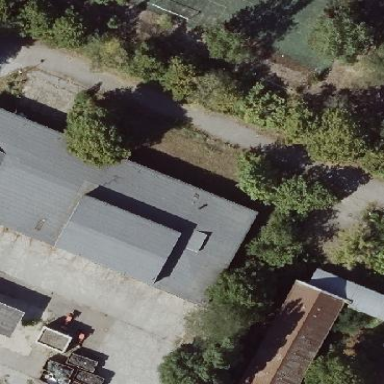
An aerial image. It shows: Industrial building.